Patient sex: M
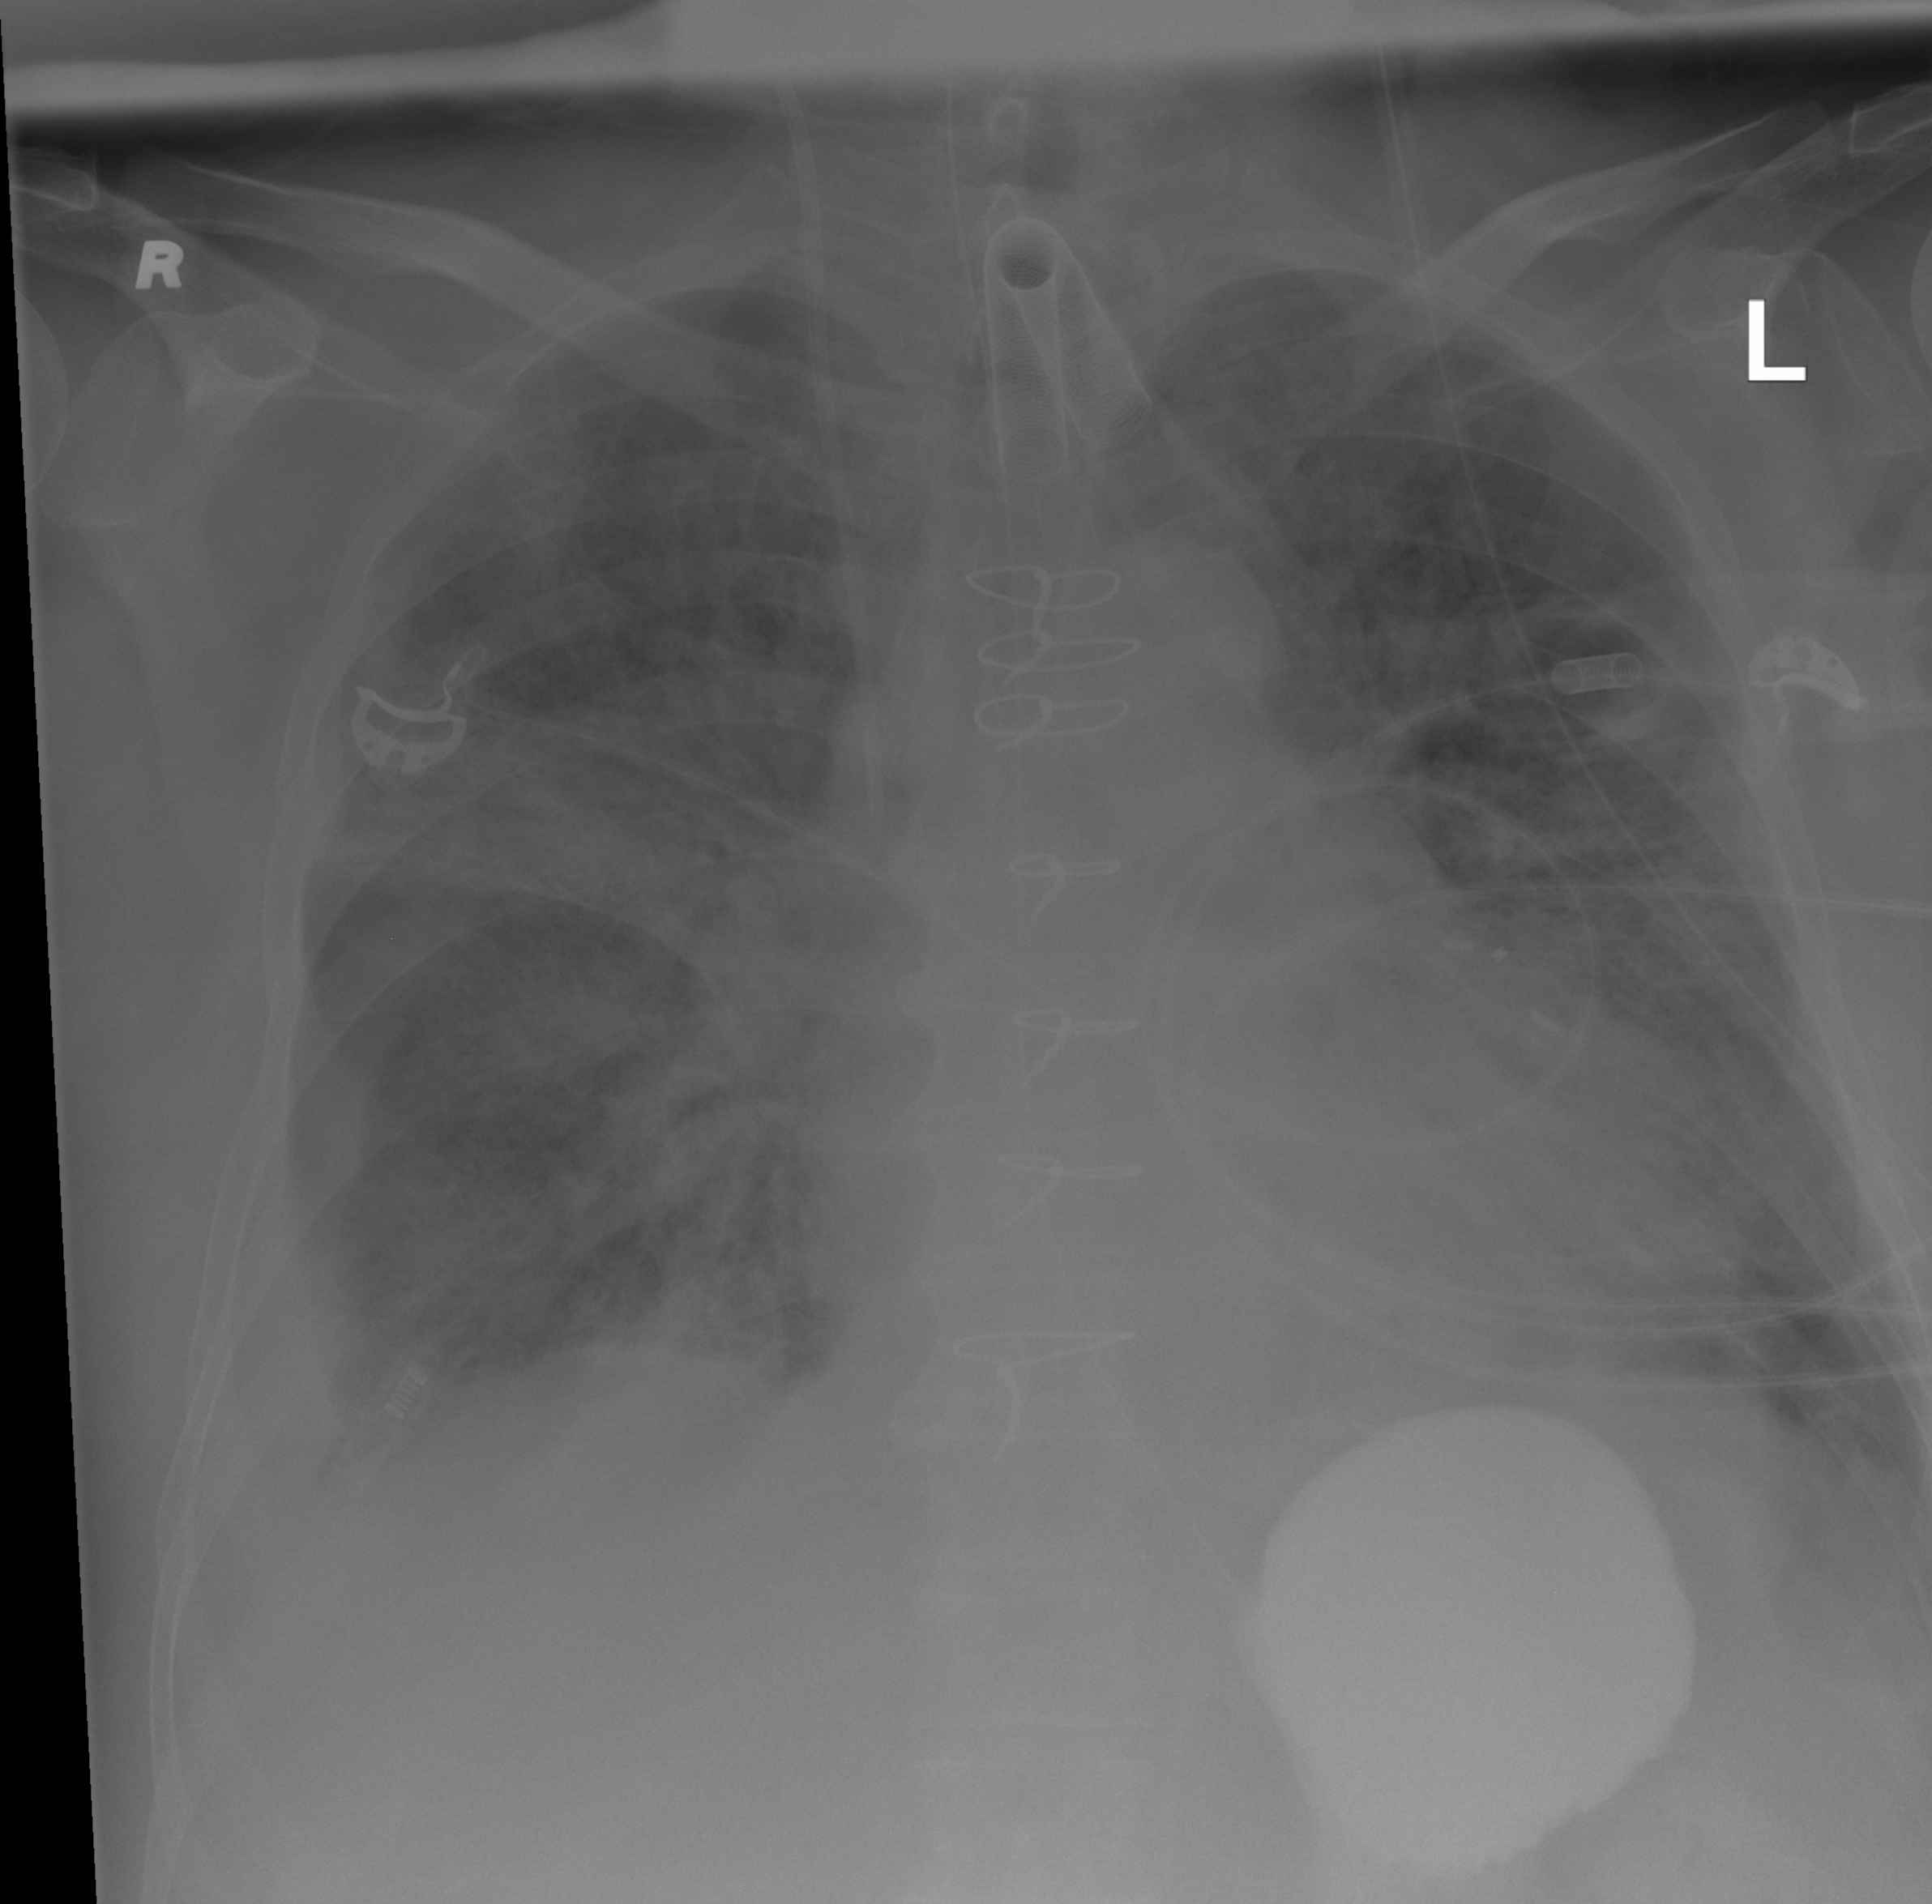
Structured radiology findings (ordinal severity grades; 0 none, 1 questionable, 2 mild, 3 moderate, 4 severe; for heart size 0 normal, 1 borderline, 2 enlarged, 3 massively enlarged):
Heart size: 2
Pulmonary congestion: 1
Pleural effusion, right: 2
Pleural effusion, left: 0
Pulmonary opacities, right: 3
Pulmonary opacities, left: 2
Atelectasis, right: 3
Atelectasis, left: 2